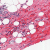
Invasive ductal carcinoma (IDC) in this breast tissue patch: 0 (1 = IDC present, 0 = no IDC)